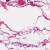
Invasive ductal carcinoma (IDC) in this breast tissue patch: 0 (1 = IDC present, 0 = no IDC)